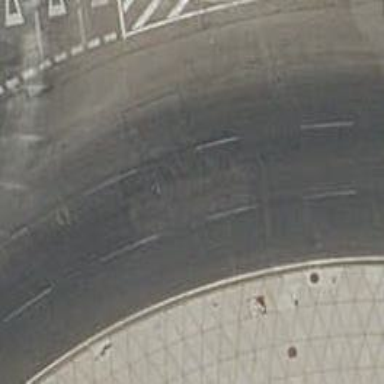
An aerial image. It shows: Residential road with asphalt surface leading to roundabout.